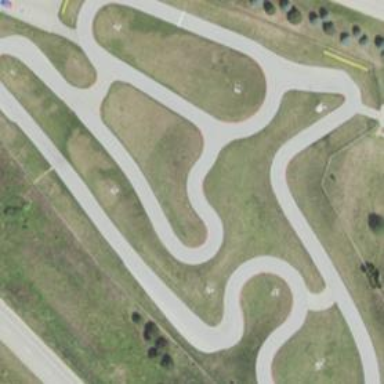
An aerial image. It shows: Karting raceway for sports activities.